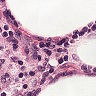
Metastatic tissue present: no